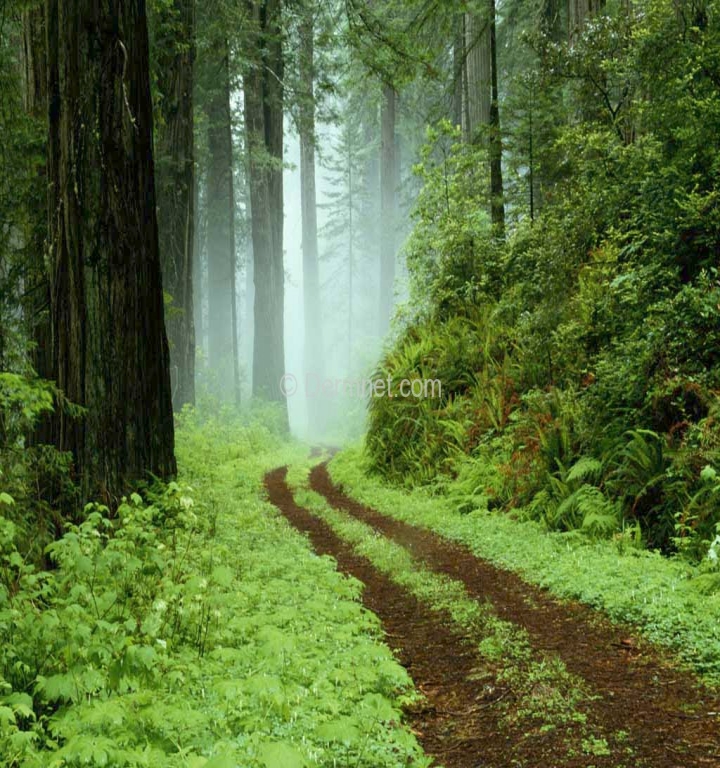
Disease: Acne and Rosacea Photos